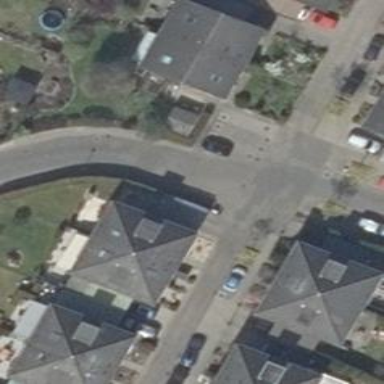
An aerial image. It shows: Living street.